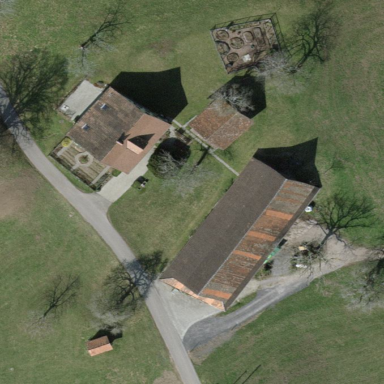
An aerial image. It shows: Farmyard in rural farm setting.